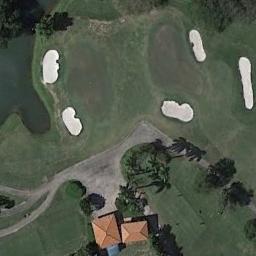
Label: golf_course